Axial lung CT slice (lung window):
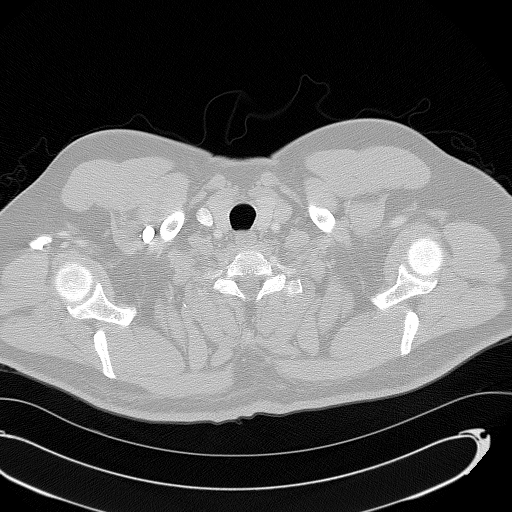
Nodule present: no